Question: How can I make these buildings respond to touch using the Google Map SDK? The points that define the edges of the building are clearly defined, so how can I access this data to determine if a touch has been made inside vs outside of the building.

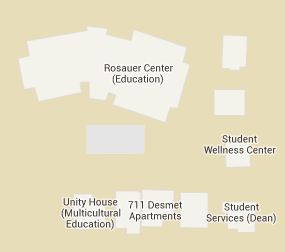
Answer: You cannot do it directly, else you can create 'GMSOverlay' around the area you want an action then can use the Google MapView delegate function
'''
mapView:didTapOverlay:
'''